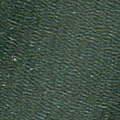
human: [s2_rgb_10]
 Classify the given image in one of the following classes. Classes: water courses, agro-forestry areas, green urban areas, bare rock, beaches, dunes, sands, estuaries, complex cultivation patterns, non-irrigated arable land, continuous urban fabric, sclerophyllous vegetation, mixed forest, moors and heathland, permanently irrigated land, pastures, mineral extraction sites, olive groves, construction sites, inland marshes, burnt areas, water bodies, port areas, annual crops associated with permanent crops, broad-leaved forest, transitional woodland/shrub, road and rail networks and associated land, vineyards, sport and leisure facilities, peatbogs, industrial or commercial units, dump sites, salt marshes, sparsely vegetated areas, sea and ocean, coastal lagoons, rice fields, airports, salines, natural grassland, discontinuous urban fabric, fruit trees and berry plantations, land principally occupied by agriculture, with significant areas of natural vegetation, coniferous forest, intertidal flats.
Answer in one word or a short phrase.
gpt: sea and ocean